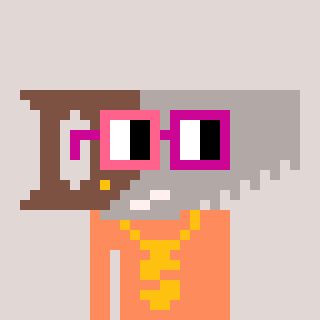
a pixel art character with square pink and red glasses, a saw-shaped head and a peachy-colored body on a warm background